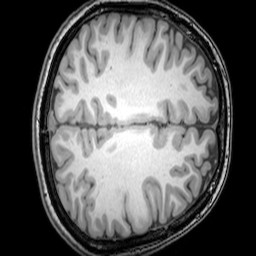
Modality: T1w
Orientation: axial
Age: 23
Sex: female
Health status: healthy
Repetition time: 0.081 s
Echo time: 0.037 s